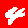
Digit: 4